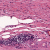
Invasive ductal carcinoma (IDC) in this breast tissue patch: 1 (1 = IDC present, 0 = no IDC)